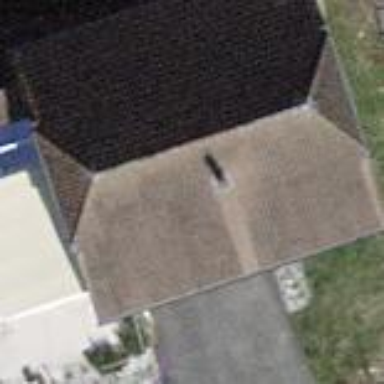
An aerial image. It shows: Building with tiled roof.